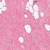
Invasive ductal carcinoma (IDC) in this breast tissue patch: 0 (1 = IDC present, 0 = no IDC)